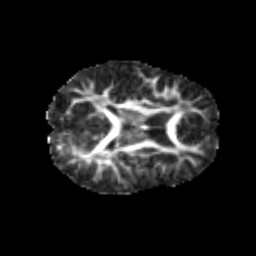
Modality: FA
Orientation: axial
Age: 6
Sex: female
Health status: healthy